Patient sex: F
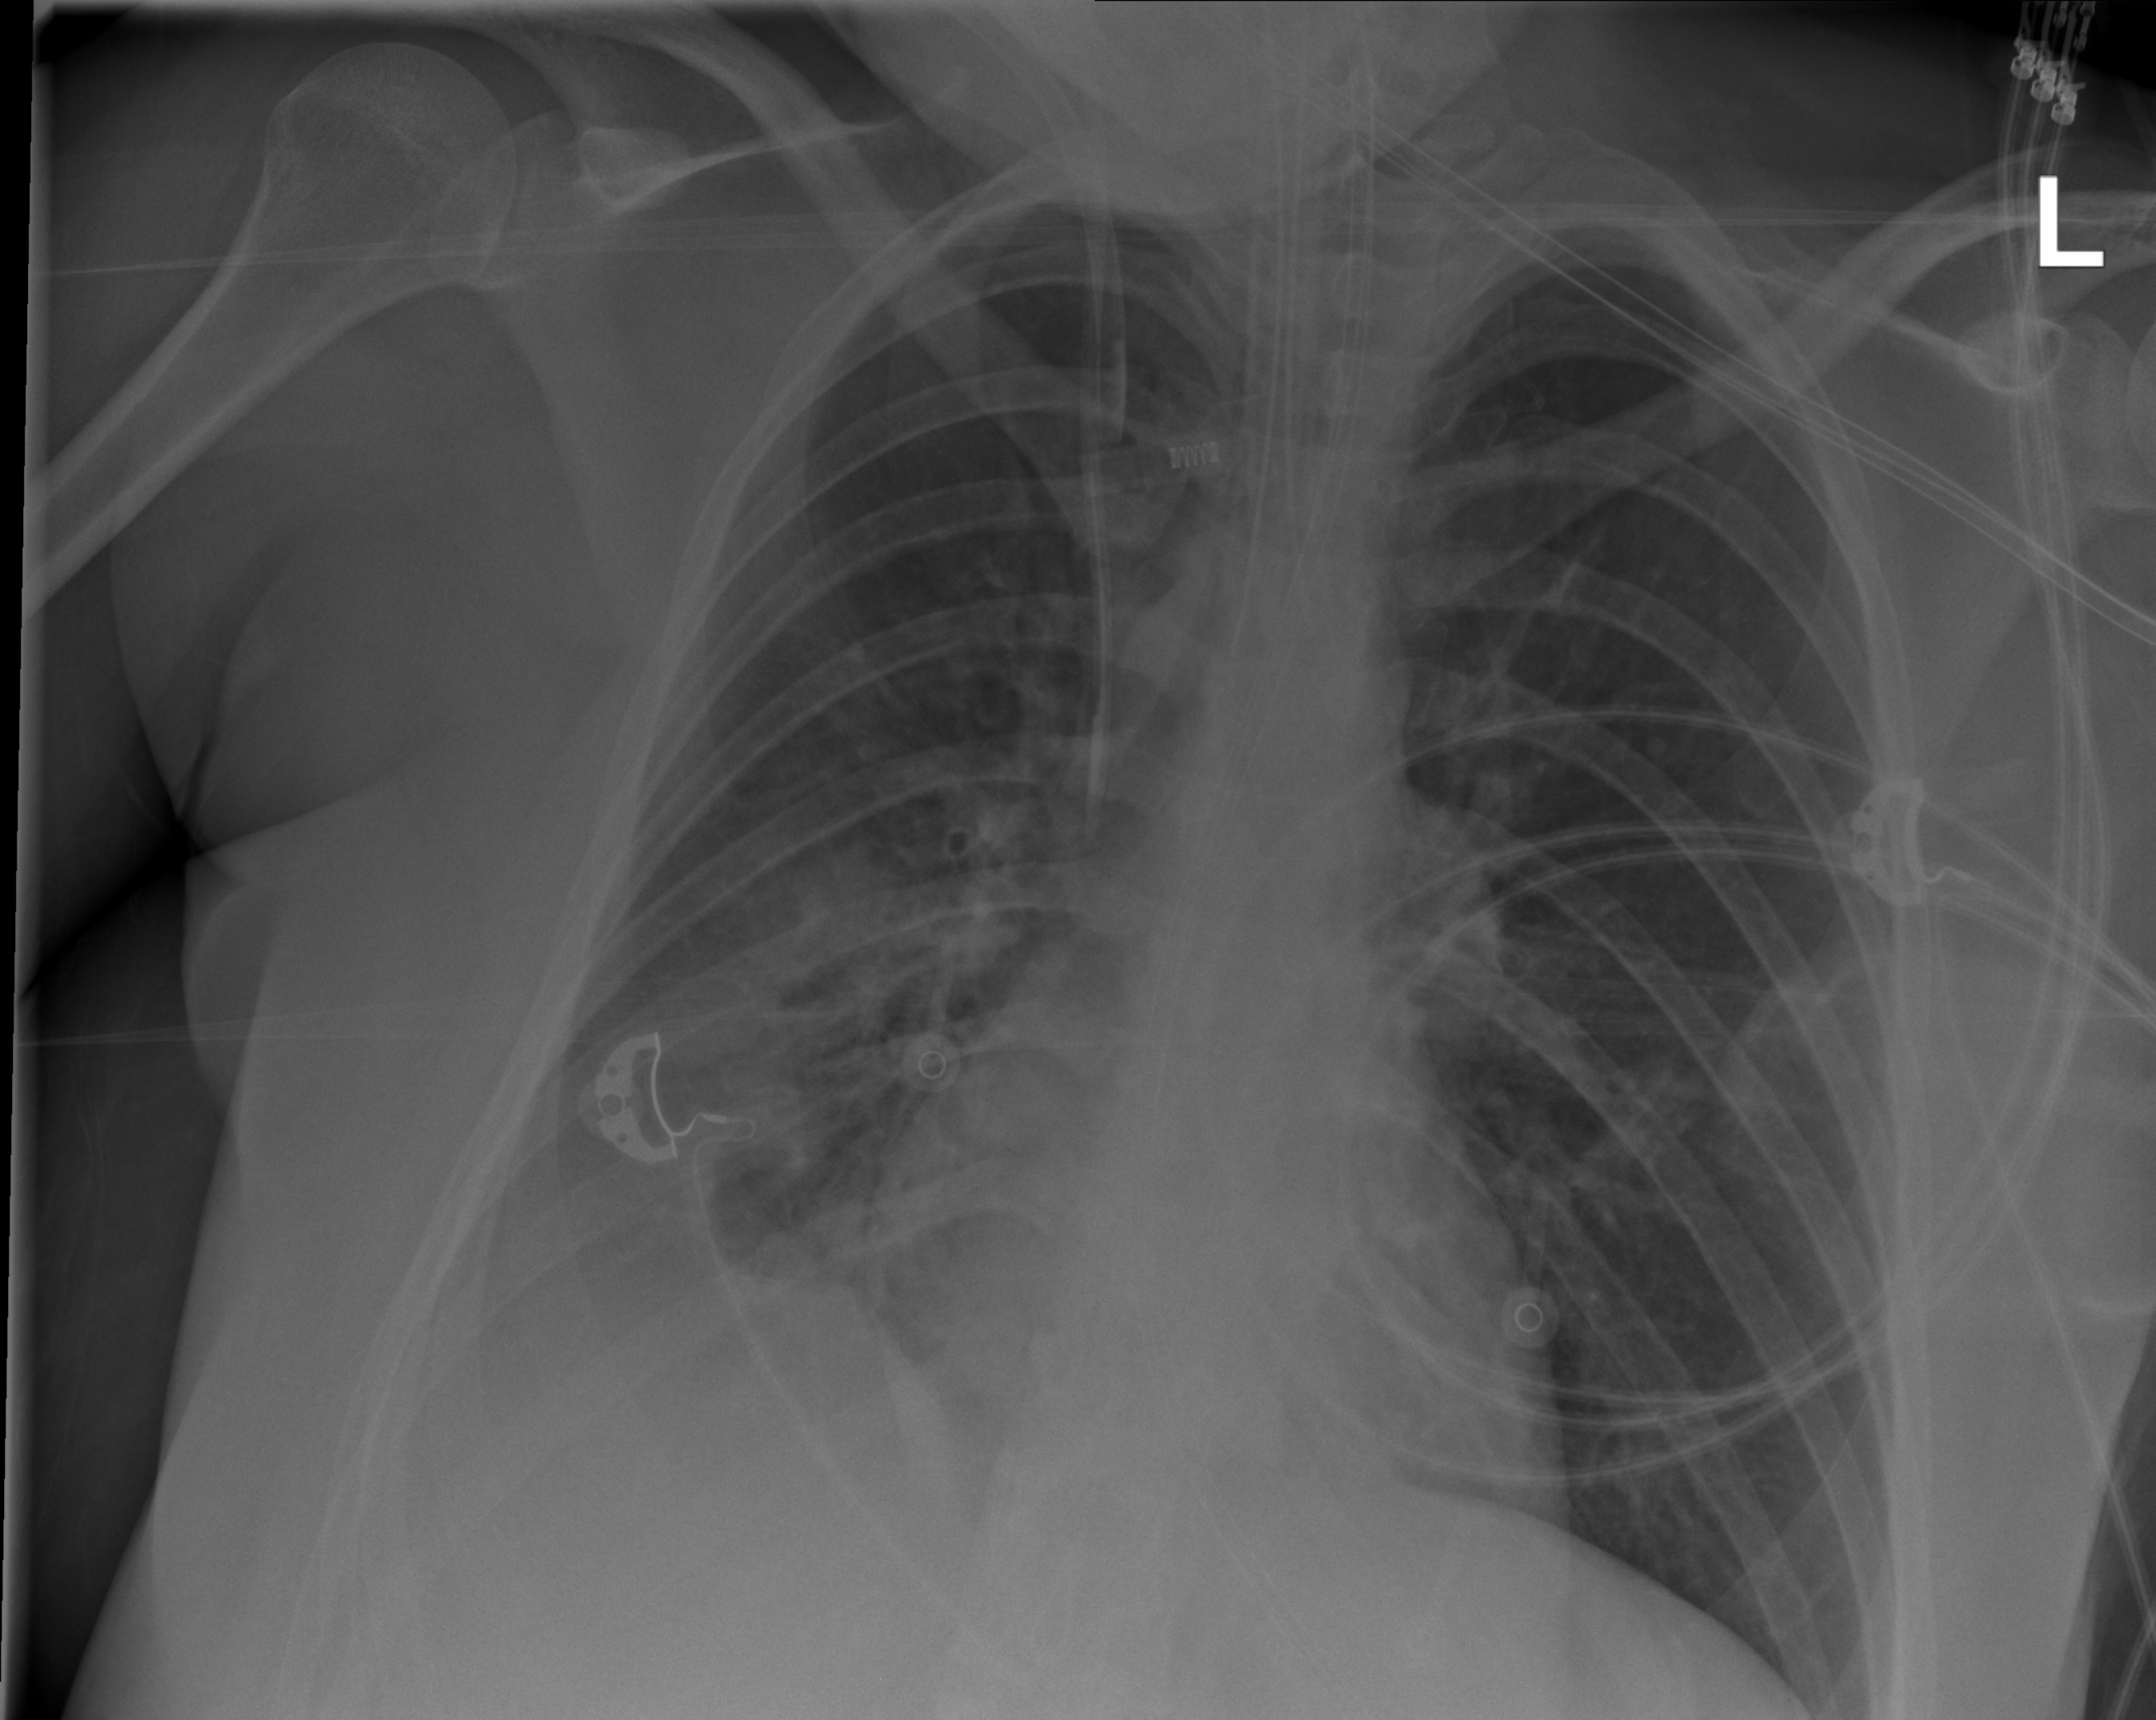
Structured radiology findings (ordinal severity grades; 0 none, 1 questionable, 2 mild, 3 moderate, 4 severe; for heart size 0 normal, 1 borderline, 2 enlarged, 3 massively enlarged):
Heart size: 1
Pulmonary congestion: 2
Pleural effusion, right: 3
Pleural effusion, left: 0
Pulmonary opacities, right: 0
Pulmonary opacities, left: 0
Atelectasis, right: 3
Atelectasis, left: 0